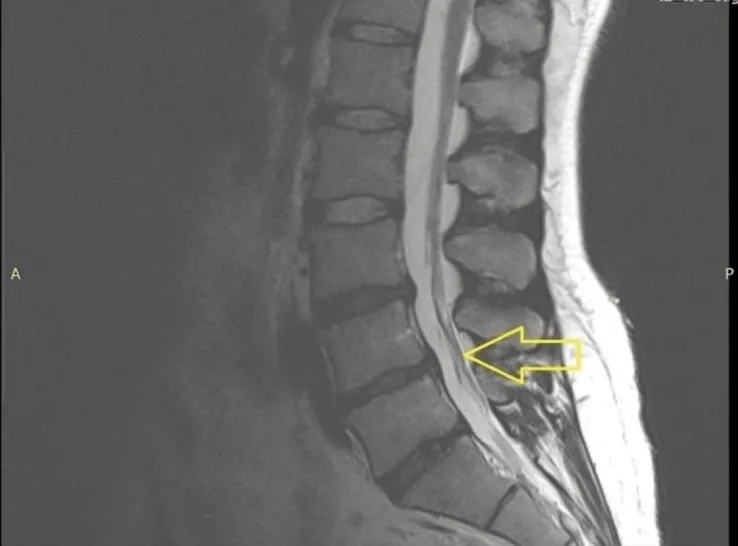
An MRI (sagittal plane) was performed seven months later without any surgical intervention; with conservative treatment, the herniation was gone (Date: 03.08.2023).
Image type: radiology (mri)